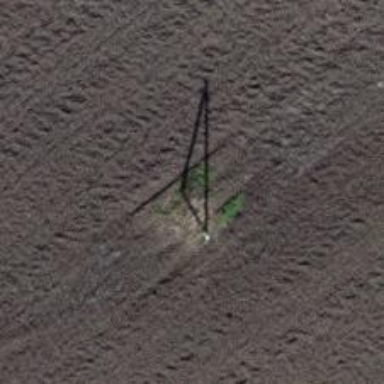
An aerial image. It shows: Power pole.